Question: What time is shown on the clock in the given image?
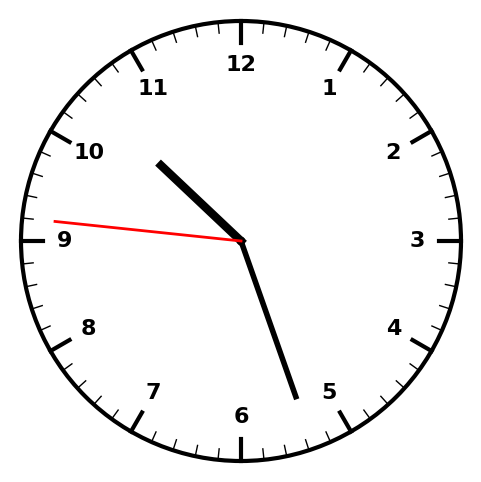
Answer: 10:26:46